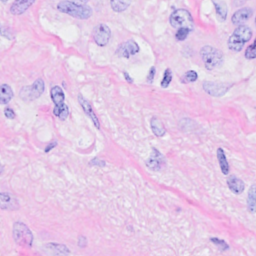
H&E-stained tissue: Breast